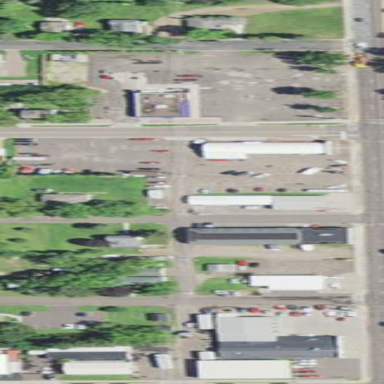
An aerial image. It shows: Retail area.